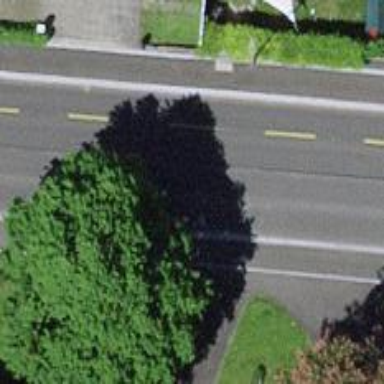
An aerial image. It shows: Sidewalk along the footway.